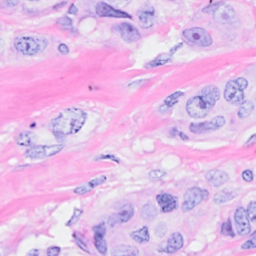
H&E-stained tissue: Breast